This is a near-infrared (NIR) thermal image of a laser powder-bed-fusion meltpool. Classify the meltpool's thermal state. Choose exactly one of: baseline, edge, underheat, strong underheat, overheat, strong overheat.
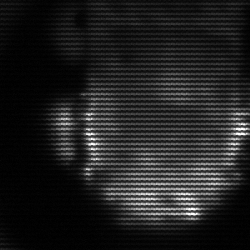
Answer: baseline